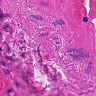
Metastatic tissue present: no